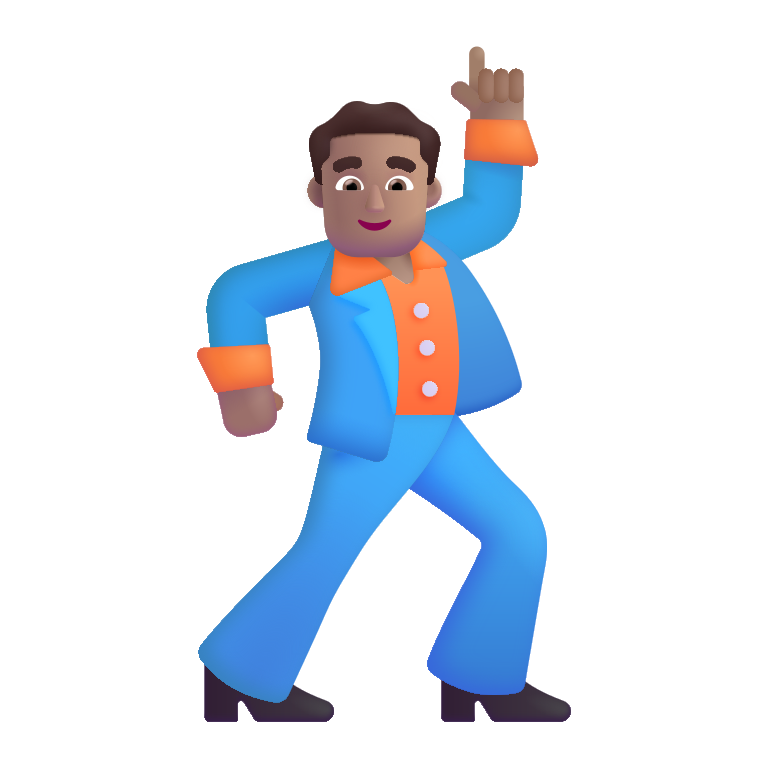
man dancing color